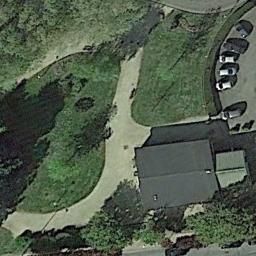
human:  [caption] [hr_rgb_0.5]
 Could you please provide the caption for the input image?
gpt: There are circular swimming pools beside this house .

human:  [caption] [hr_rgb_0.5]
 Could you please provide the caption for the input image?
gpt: The sparse residential is on the grass next to some trees and a road .

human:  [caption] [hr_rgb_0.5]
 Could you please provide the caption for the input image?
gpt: Several houses of different sizes and a road in a sparse residential area surrounded by grass .

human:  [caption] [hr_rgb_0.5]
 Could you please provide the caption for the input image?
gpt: There are many cars in the sparse residential area next to the vacant lot .

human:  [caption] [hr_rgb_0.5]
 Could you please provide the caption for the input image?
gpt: A sparse residential area with a black building and green lawns .